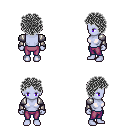
a pixel art fantasy rpg character, female body template, dark elf, purple skin, steel arm armor, magenta pants, gray curly afro hairstyle, four views (front, back, left, right), 2x2 character sprite sheet, small pixel art, hard edges, no anti-aliasing